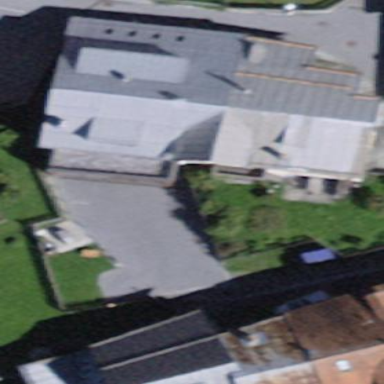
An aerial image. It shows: Building with gabled roof oriented across its structure.